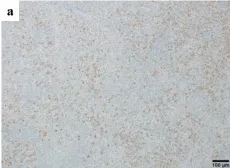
Immunohistochemical features. A, b. Numerous lymphoid cells expressed IgG4 in the left submandibular gland and duodenum (IgG4 staining, 100x). Bar, 100 mum.
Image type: pathology (immunostaining)